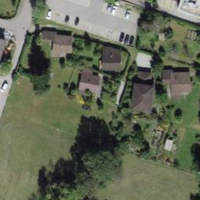
EUNIS habitat code: 44
Species observed at this site:
Corvus cornix
Corvus corone
Fringilla coelebs
Ficedula hypoleuca
Melittis melissophyllum
Erithacus rubecula